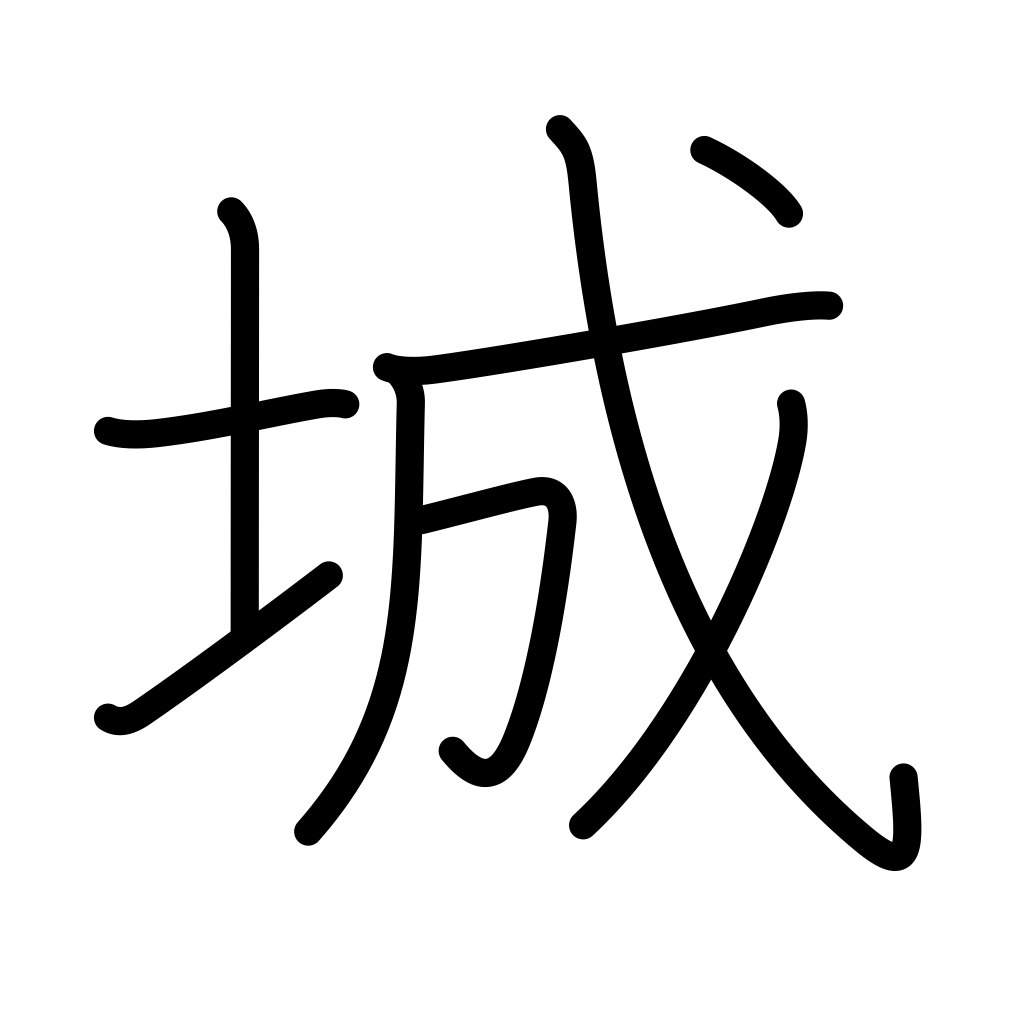
Meaning: castle